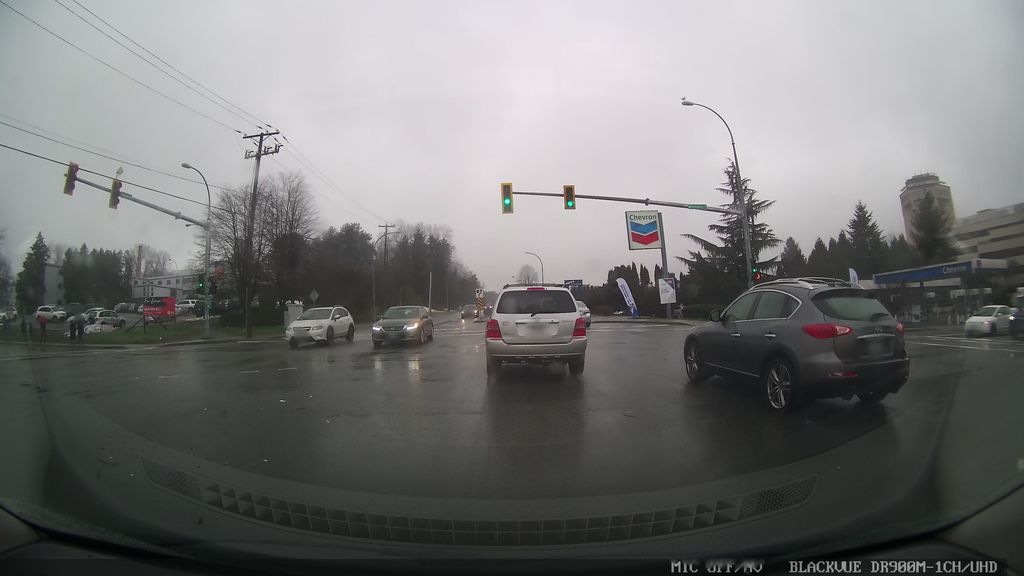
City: vancouver